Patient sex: F
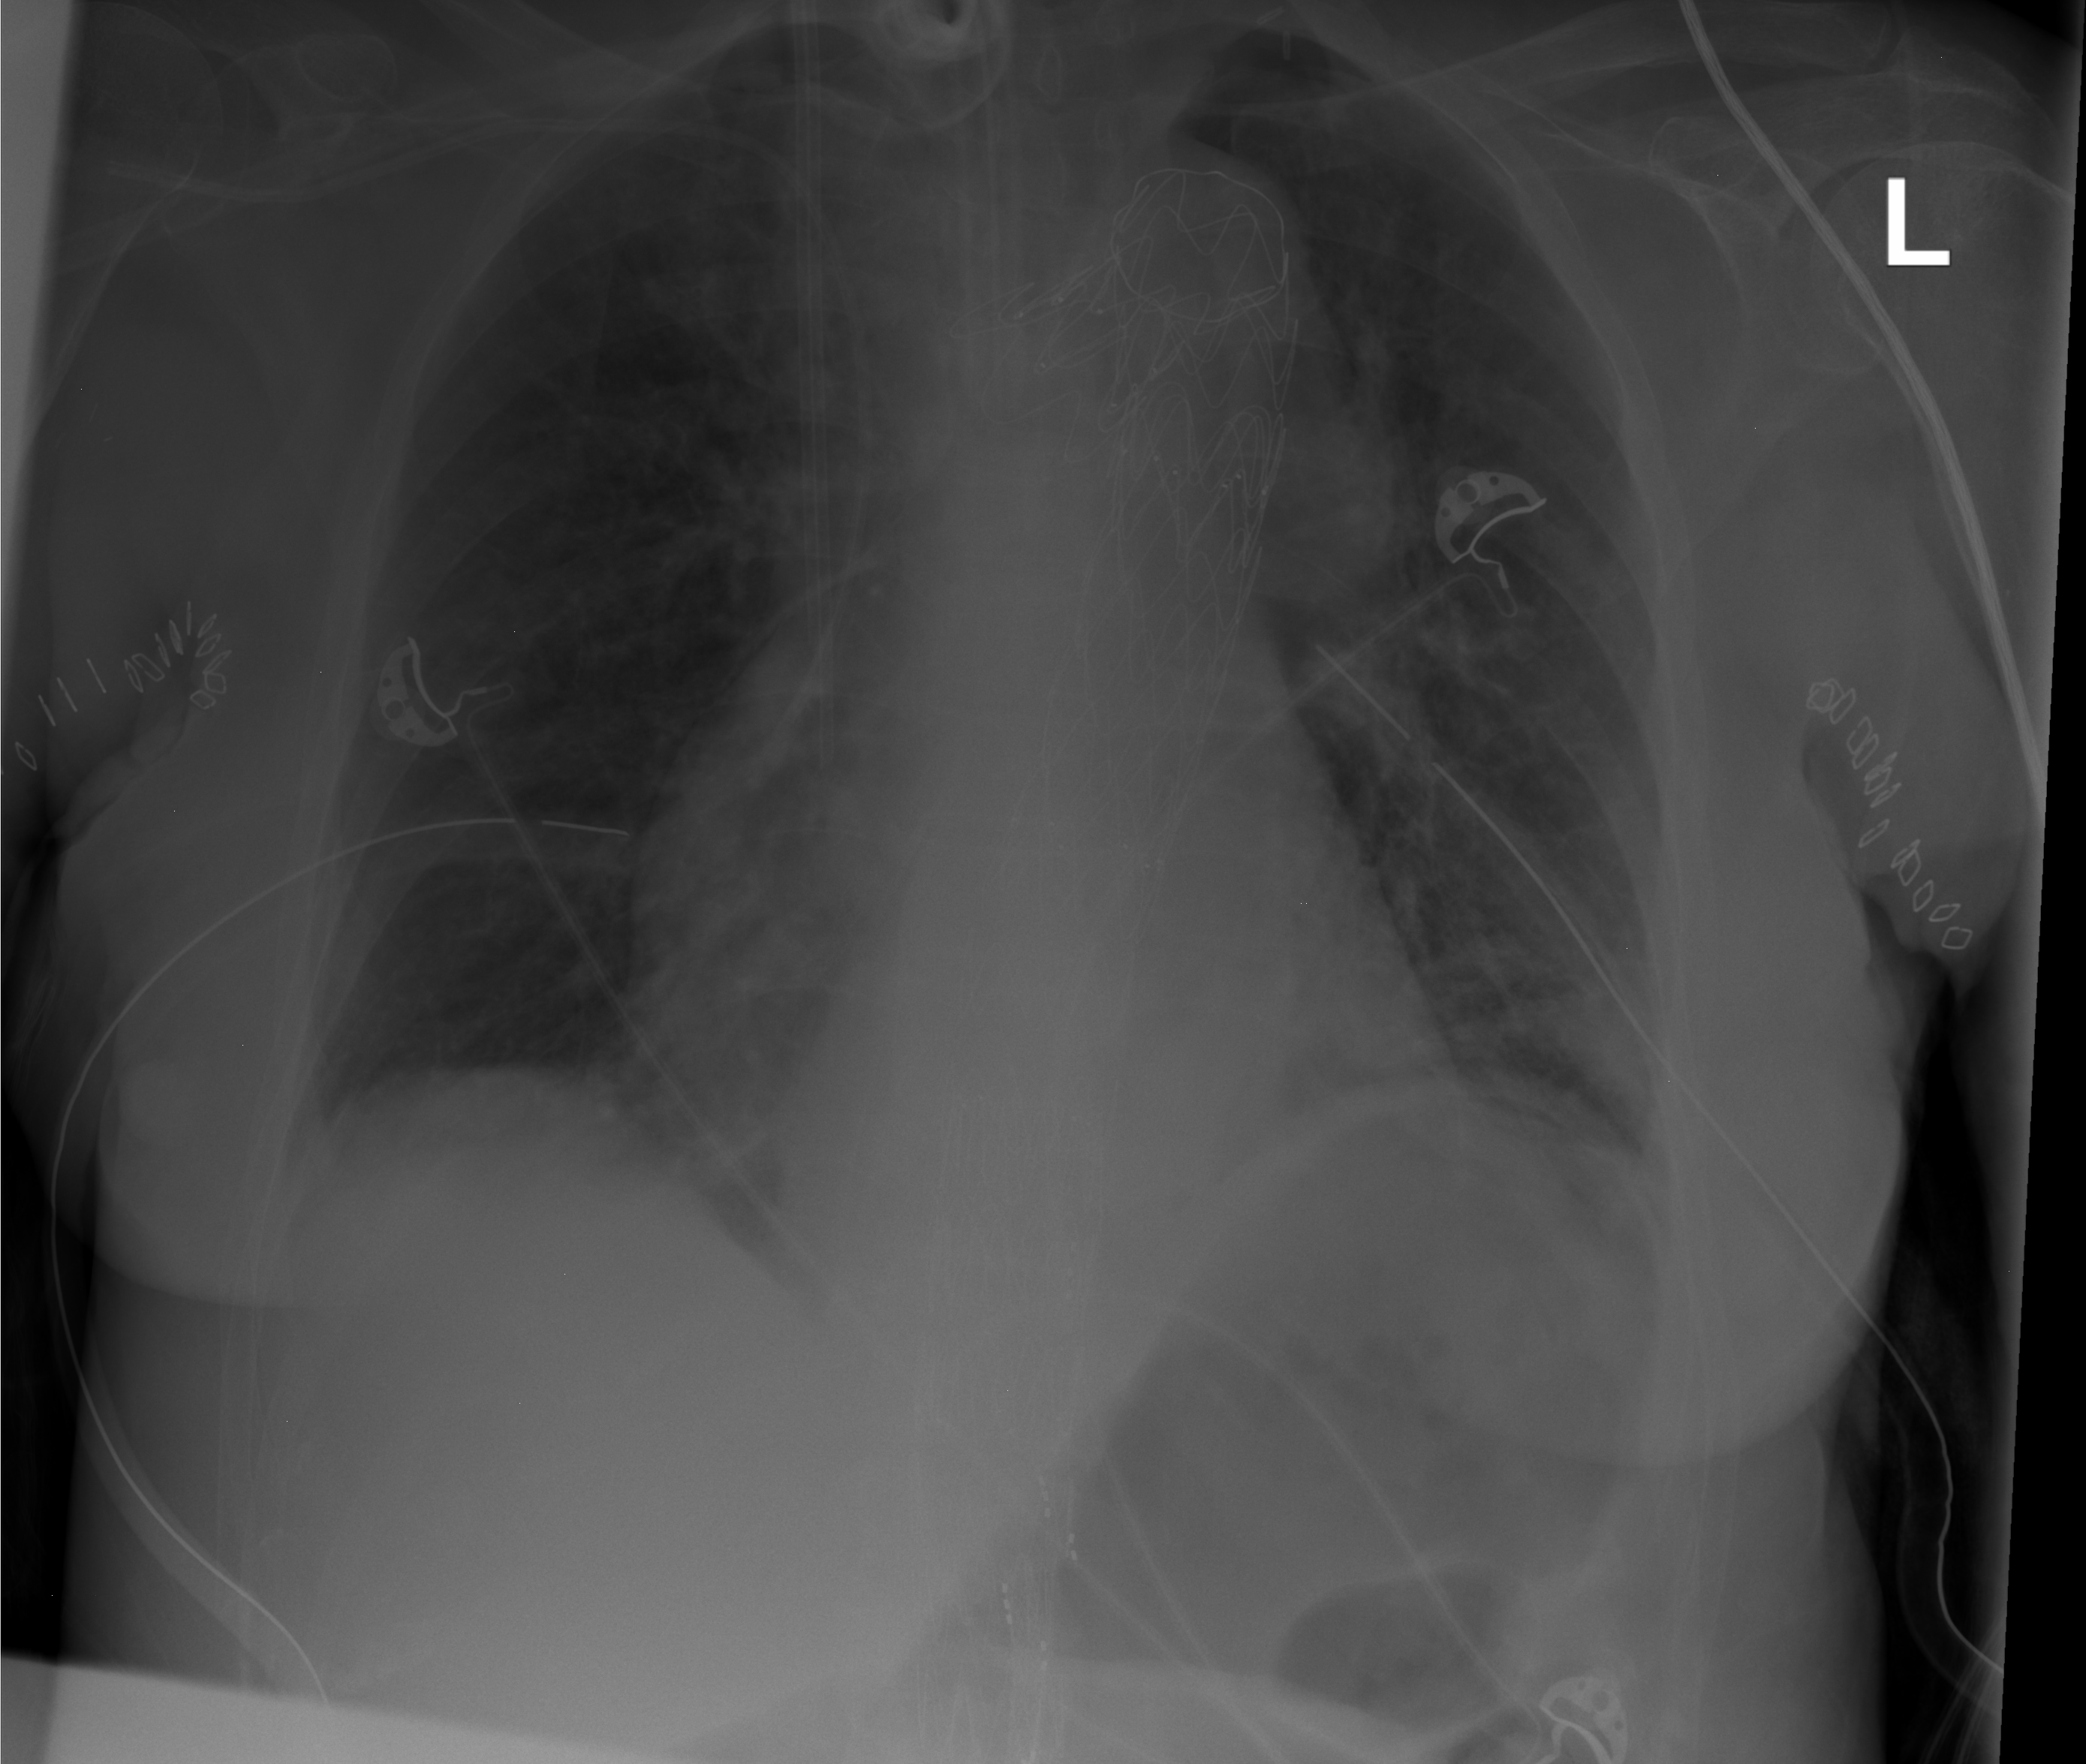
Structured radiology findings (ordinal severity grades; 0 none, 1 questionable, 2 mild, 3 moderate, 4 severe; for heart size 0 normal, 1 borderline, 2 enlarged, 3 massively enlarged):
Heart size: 2
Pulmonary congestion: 1
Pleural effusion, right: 0
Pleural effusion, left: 0
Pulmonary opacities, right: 0
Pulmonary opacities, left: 1
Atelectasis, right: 0
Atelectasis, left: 0